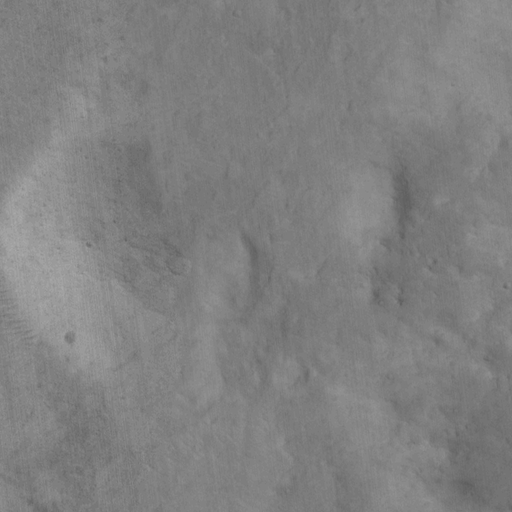
Classes present: Background, Cone